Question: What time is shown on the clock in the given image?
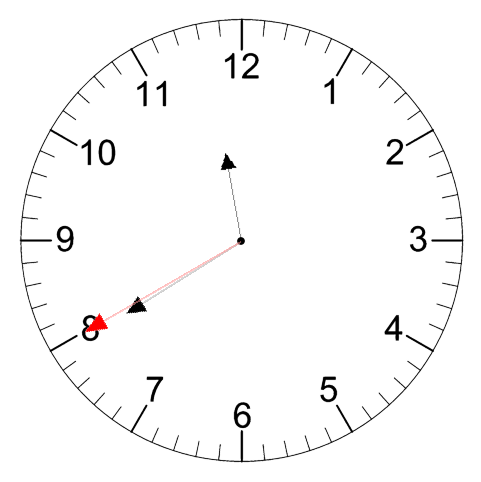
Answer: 11:39:40